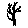
Label: tree